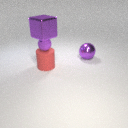
large purple metal sphere behind large red rubber cylinder